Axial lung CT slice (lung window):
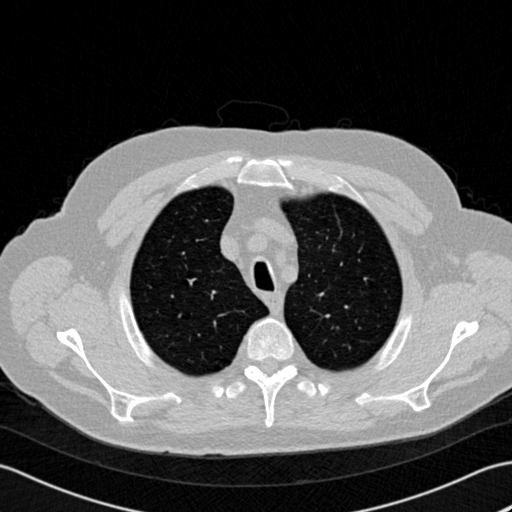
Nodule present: no